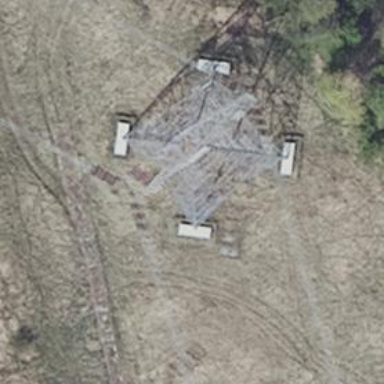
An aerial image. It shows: Power tower.